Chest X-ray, AP view. Patient: 34 years old, sex F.
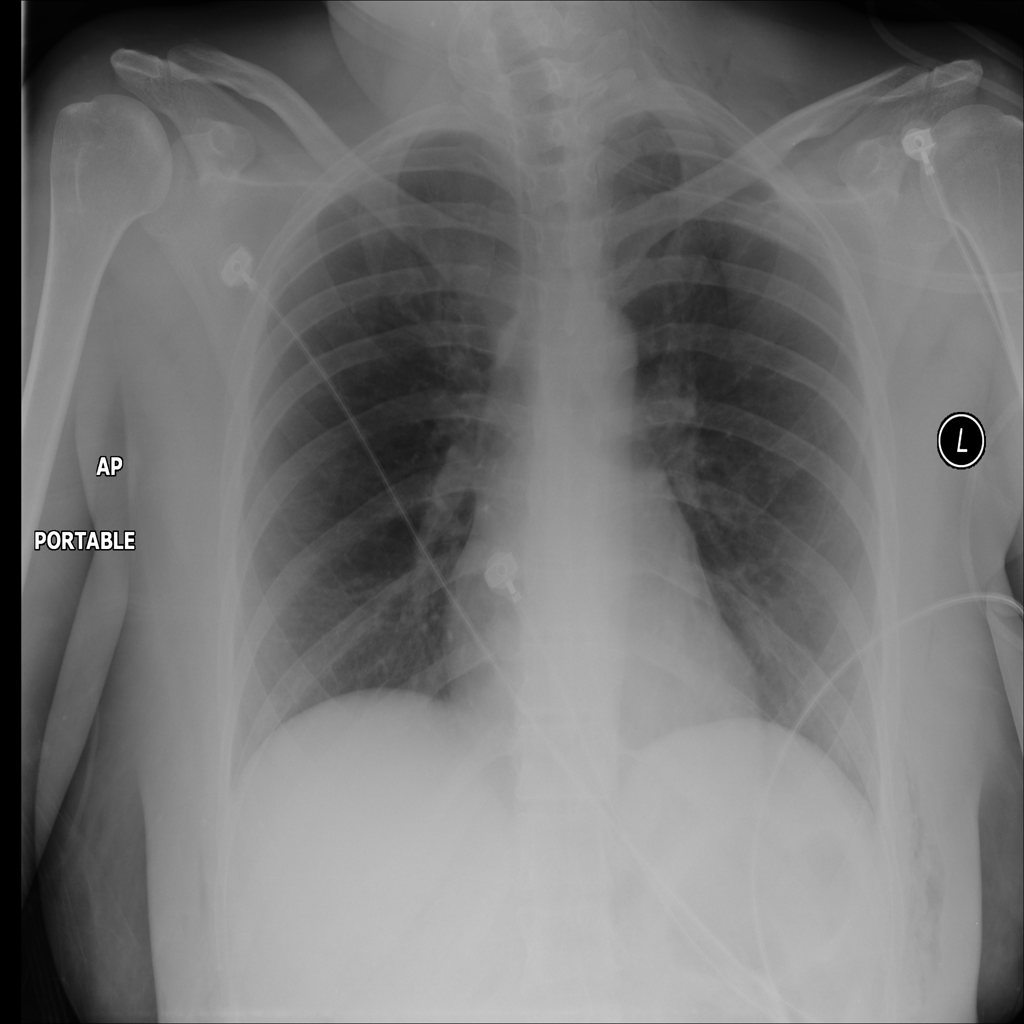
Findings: No Finding